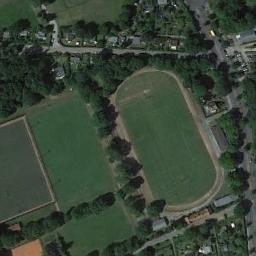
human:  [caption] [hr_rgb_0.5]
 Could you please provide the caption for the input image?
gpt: The ground track field is surrounded by some trees and a lawn is next to the ground track field .

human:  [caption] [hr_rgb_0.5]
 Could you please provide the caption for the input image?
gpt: The track and field are next to the lawn, And there is a road distance from the residential area, And there are many vegetation around .

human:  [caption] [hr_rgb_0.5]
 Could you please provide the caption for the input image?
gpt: There are many houses beside the track and field .

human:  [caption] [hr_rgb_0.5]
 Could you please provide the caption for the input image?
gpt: There are many trees near the ground track field .

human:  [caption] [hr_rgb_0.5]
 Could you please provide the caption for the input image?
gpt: There are green trees around the ground track field with a brown track .